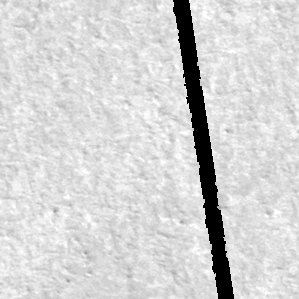
Label: frost